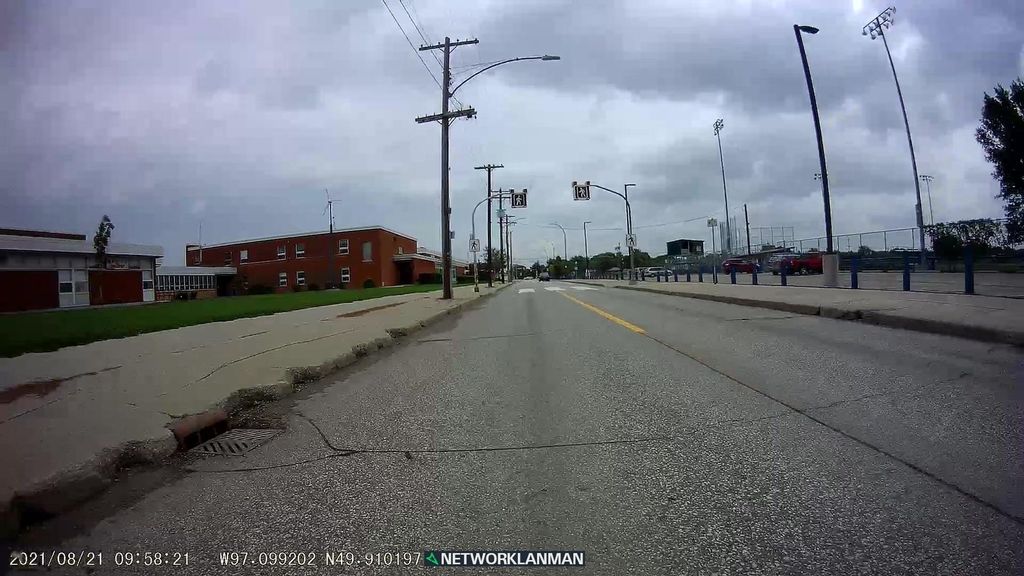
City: winnipeg